Question: I have an 'invoice.jsp' page where I have to calculate some value in the textbox using jQuery or with any other way.
I don't know much about jQuery. Please help me to solve this problem.
In my invoice there is a quantity textbox. If the user enters the quantity then the calculated price should be calculated dynamically i.e '(total_subPrice= unit_price * quantity)' and shown in another textbox called "price".
And again the total sum of all the prices should appear in the button as a Total.
Please note: all the row values are coming from my database table based on the selection of items by users.
I have used only this code to show values in my 'invoice.jsp' page:
'''
<s:iterator value="#session.BOK" status="userStatus">
<tr style="height: 10px;">
<td width="65%" align="left"><s:property value="bookTitile"/></td>
<td width="10%" align="left"><s:property value="price"/></td>
<td width="10%" align="center"><s:textfield name="quantity" value="%{quantity}" size="2" /></td>
<td width="15%" align="center" >
<s:textfield value="%{price}" name="" size="6"></s:textfield>
</td>
</tr>
</s:iterator>
'''
And my 'invoice.jsp' output looks like this:

I have no idea how to calculate the 'line Total' based on the quantity chosen and also display the sum of all the 'line total' in the grand total textbox (see below invoice image).
I also tried <URL> but I am still unable to solve my problem.
My full JSP code:
'''
<table width="100%" height="50%" border="0" cellpadding="0" cellspacing="0">
<tr>
<td height="74%">
<s:form action="dfs" id="form3" theme="simple">
<table width="100%" height="100%" border="0" cellpadding="0" cellspacing="0" id="your_content">
<tr>
<td valign="top" height="10%">
<div id="invNum">Invoice# 12688</div>
<div id="ttielMain">Vision Books</div>
<div id="Orgaddress"> Thamel Kathmandu Nepal</div>
<div id="phoneNum"> Tel# 00977-1-<PHONE></div>
<div id="websiteOrg"> www.thebestbookfinder.com</div>
</td>
</tr>
<tr>
<td valign="top" width="100%" align="left">
----------------------------------------------------------- -----------------------------------
</td>
</tr>
<tr>
<td height="6%" valign="top" width="100%">
<table width="100%" height="100%" border="0" cellpadding="0" cellspacing="0">
<tr style="height: 10px;font-family: serif;font-weight: bold;font-size: 14px;">
<td width="65%" align="left">Title</td>
<td width="10%" align="left">Unit Price</td>
<td width="10%" align="center">Qty</td>
<td width="15%" align="left">Line Total</td>
</tr>
</table>
</td>
</tr>
<tr>
<td height="1%" valign="top" width="100%">
<table width="100%" height="100%" border="0" cellpadding="0" cellspacing="0">
<tr style="height: 10px;">
<td width="65%" align="left">
-------------------------------------------------------
</td>
<td width="10%" align="left">----------</td>
<td width="10%" align="center">-----</td>
<td width="15%" align="left">-------------</td>
</tr>
</table>
</td>
</tr>
<tr>
<td height="65%" valign="top" width="100%">
<table width="100%" height="100%" border="0" cellpadding="0" cellspacing="0">
<s:iterator value="#session.BOK" status="userStatus">
<tr style="height: 10px;">
<td width="65%" align="left"><s:property value="bookTitile"/></td>
<td width="10%" align="left"><s:property value="price"/></td>
<td width="10%" align="center"><s:textfield name="quantity" value="%{quantity}" size="2" /></td>
<td width="15%" align="center"><s:textfield value="%{price}" name="" size="6"></s:textfield></td>
</tr>
</s:iterator>
</table>
</td>
</tr>
<tr>
<td height="1%" valign="top" width="100%">
<table width="100%" height="100%" border="0" cellpadding="0" cellspacing="0">
<tr style="height: 10px;">
<td width="100%" align="right" colspan="5">
------------------------------------
</td>
</tr>
</table>
</td>
</tr>
<tr>
<td height="1%" valign="top" width="100%">
<table width="100%" height="100%" border="0" cellpadding="0" cellspacing="0">
<tr style="height: 10px;">
<td width="100%" align="right" colspan="5" style="font-weight: b">
<s:set var="total" value="%{0}" />
<s:iterator value="#session.BOK">
<s:set var="total" value="%{price + #attr.total}" />
</s:iterator>
<s:textfield name="subtotal" value="%{'' + #attr.total}" size="5"> </s:textfield>
</td>
</tr>
</table>
</td>
</tr>
</tr>
<tr>
<td height="1%" valign="top" width="100%">
<table width="100%" height="100%" border="0" cellpadding="0" cellspacing="0">
<tr style="height: 10px;">
<td width="100%" align="right" colspan="5">Discount:<sj:textfield name="amt" size="1" placeholder=" %"/></td>
</tr>
</table>
</td>
</tr>
<tr>
<td height="1%" valign="top" width="100%">
<table width="100%" height="100%" border="0" cellpadding="0" cellspacing="0">
<tr style="height: 10px;">
<td width="100%" align="right" colspan="5">
--------------------------------------------------------------------------------------------------
</td>
</tr>
</table>
</td>
</tr>
<tr>
<td height="1%" valign="top" width="100%">
<table width="100%" height="100%" border="0" cellpadding="0" cellspacing="0">
<tr style="height: 10px;">
<td width="100%" align="right" colspan="5" style="font-weight: bolder;">
<s:set var="total" value="%{0}" />
<s:iterator value="#session.BOK">
<s:set var="total" value="%{price + #attr.total}" />
</s:iterator>
Total: <s:property value="%{'' + #attr.total}" />
</td>
</tr>
</table>
</td>
</tr>
<tr>
<td height="1%" valign="top" width="100%">
<table width="100%" height="100%" border="0" cellpadding="0" cellspacing="0">
<tr style="height: 10px;">
<td width="100%" align="right" colspan="5">
--------------------------------------------------------------------------------------------------
</td>
</tr>
</table>
</td>
</tr>
'''
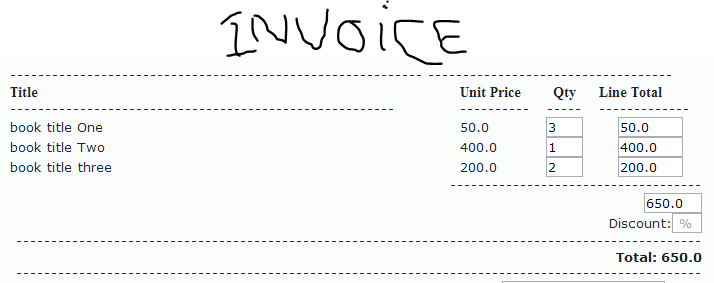
Answer: As @flow said, use .change():
'''
$(function() {
$('input[name^="quantity"]').change(function() {
var unitprice = $(this).siblings('input[name^="unitprice"]').val();
$(this).siblings('input[name^="price"]')
.val($(this).val() * unitprice);
});
});
'''